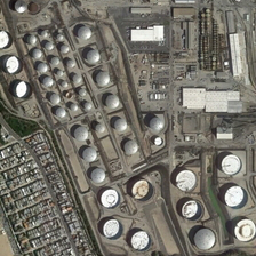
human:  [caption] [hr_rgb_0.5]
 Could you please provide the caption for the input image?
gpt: Many buildings were built around the tanks.

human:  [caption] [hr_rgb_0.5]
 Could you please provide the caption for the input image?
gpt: Around the tanks, a large number of buildings were built.

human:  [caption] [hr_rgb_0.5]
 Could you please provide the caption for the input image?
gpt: Many buildings have been built around the reservoir.

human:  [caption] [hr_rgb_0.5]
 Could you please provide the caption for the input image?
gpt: A large number of buildings have been built around the reservoir.

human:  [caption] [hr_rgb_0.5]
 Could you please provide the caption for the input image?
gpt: Around the tanks, a large number of buildings were built.